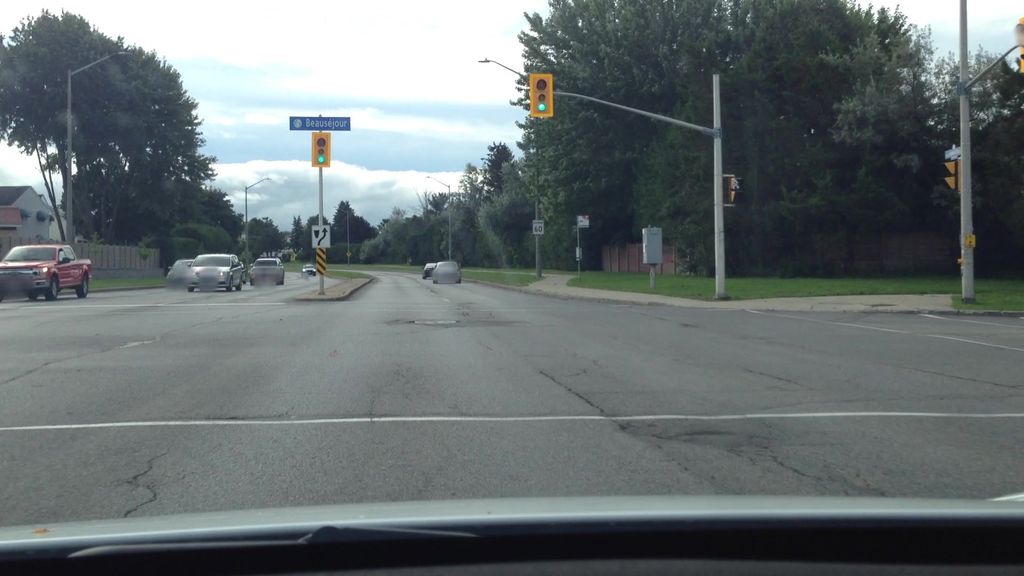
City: ottawa-gatineau